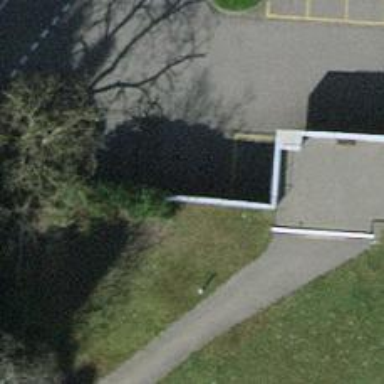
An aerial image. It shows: Parking entrance.